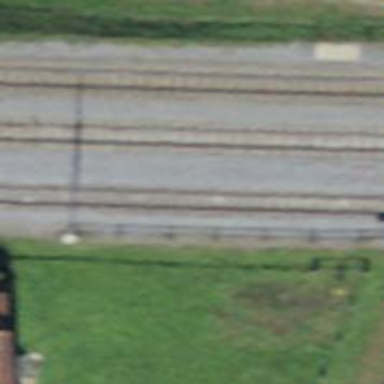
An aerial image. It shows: Narrow-gauge railway siding with electrified contact lines.